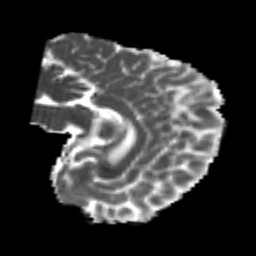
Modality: MD
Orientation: sagittal
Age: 20
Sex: female
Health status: healthy
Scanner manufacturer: philips
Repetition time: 7.386 s
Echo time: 0.08599 s